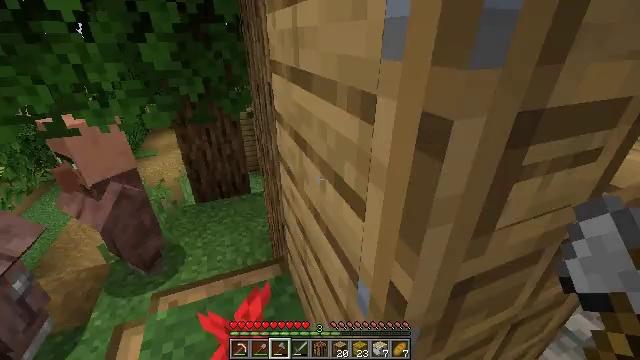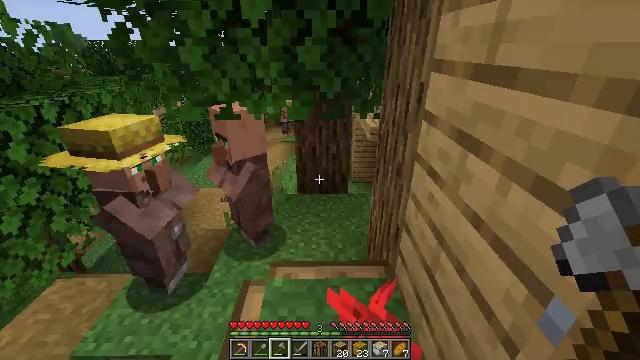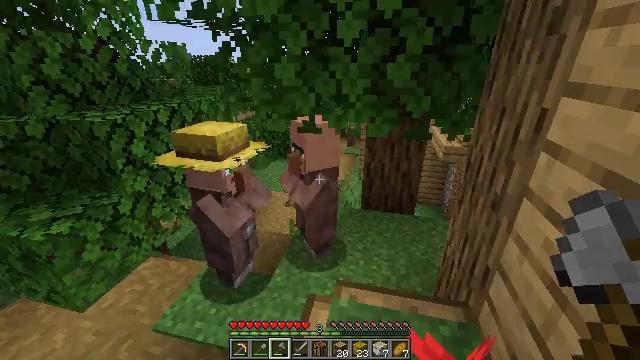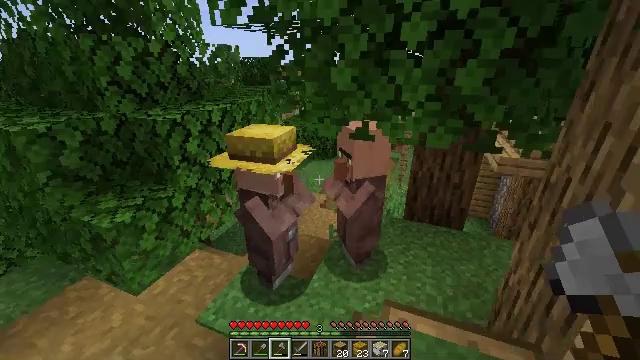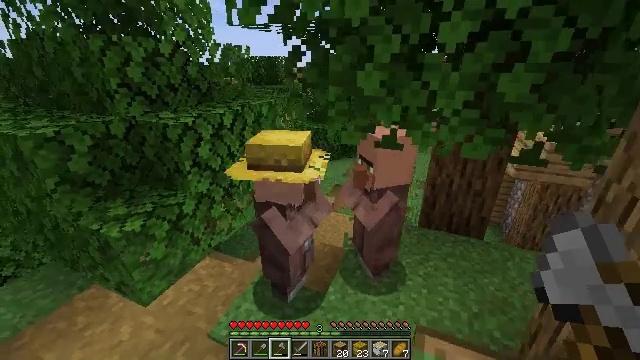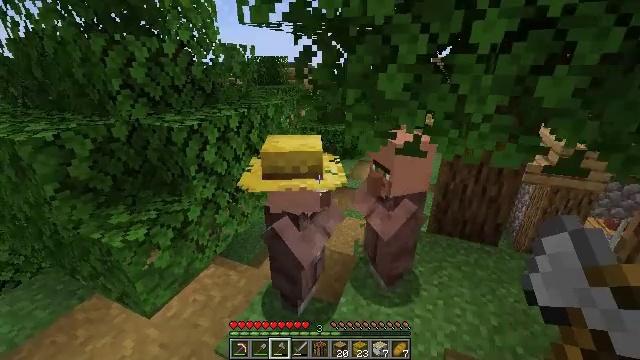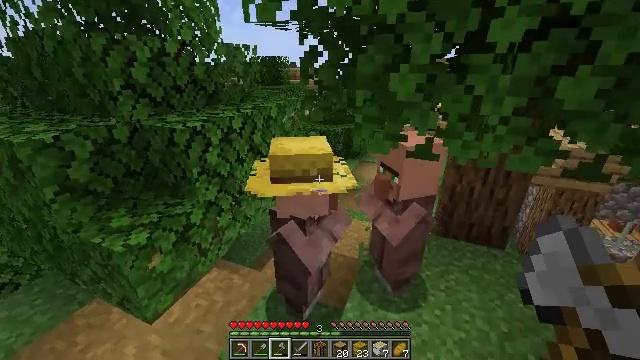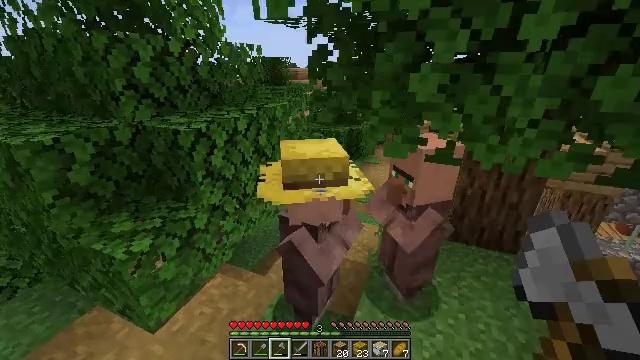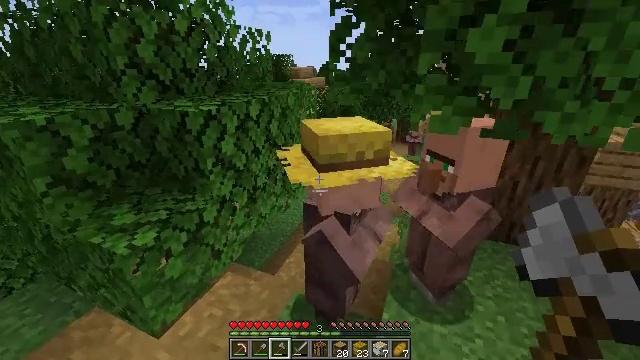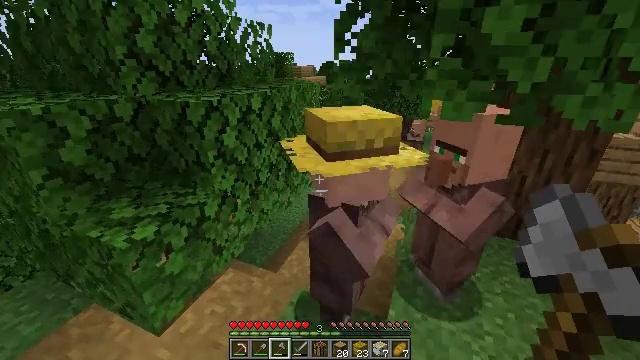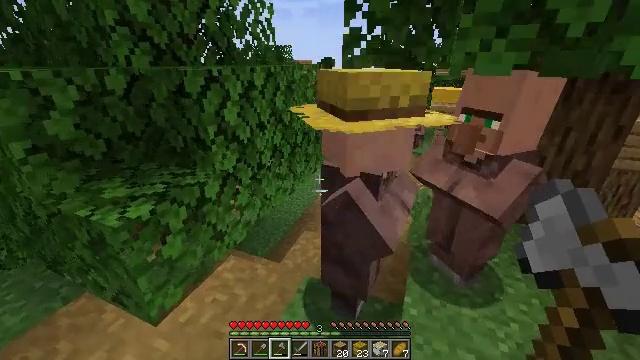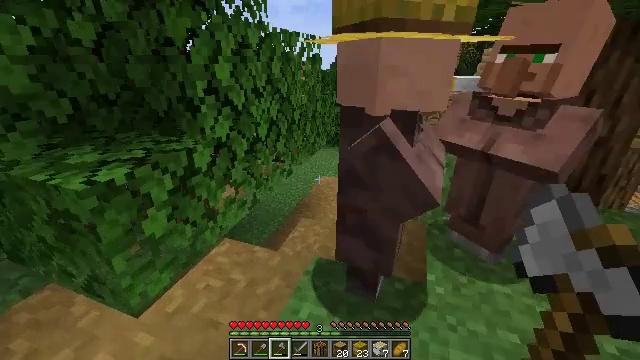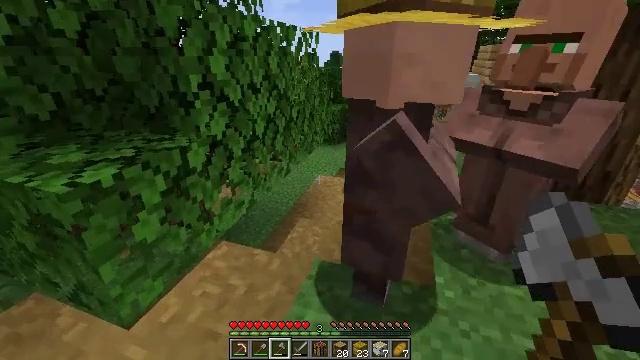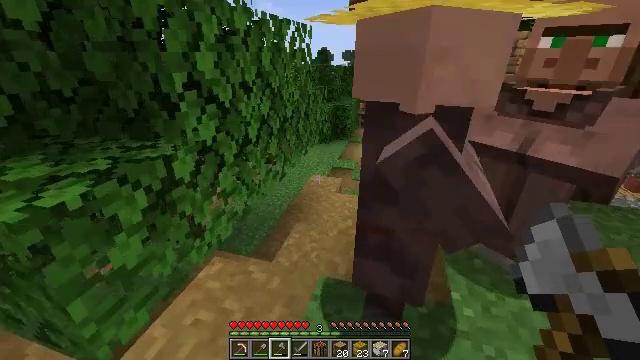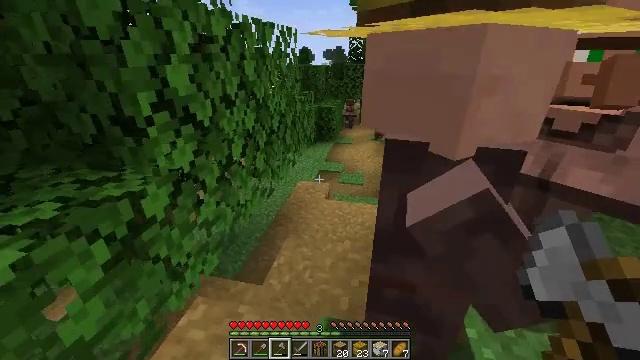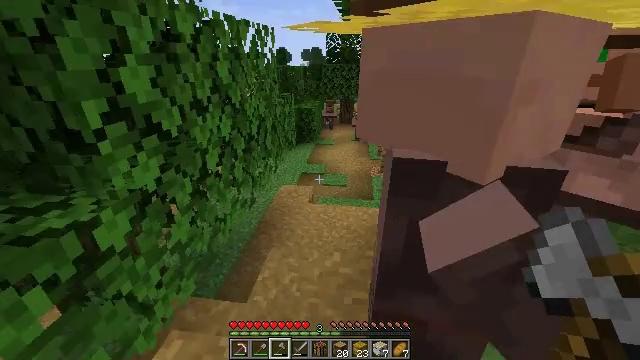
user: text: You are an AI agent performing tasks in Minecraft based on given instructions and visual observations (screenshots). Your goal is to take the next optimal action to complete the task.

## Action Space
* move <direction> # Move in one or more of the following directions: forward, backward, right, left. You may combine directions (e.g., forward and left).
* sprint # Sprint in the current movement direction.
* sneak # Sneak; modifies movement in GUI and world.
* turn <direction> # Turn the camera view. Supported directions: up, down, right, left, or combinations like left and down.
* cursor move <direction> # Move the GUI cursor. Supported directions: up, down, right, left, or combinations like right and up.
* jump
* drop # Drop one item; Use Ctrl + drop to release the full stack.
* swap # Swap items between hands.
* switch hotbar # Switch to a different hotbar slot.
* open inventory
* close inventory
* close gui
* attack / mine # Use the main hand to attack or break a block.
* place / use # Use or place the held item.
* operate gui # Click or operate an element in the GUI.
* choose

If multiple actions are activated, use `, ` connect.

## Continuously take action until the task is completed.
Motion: motion action
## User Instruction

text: Dig and collect smooth stone.
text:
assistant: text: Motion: move left, turn left and up
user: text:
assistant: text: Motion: move forward and move left, turn left and up
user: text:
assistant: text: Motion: move forward and move left, turn left
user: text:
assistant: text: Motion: move forward and move left
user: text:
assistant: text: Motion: move forward and move left
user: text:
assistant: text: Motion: move forward and move left
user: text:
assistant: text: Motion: move forward and move left
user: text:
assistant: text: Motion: move forward and move left
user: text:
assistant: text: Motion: move forward and move left
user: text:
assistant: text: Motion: move forward and move left
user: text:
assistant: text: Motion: move forward and move left, turn right
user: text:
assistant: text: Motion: move forward, turn right
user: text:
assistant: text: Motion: move forward, turn right
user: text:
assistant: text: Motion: move forward, turn right
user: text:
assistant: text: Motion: move forward, turn right
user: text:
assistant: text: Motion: move forward, turn right
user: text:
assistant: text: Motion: move forward, turn right
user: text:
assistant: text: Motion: move forward, turn right
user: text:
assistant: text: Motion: move forward, turn right
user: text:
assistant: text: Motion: move forward, turn right
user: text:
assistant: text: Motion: move forward, turn right
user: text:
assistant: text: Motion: move forward, turn right
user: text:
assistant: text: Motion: move forward
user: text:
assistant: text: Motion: move forward
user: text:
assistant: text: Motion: move forward
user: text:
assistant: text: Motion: move forward, turn right
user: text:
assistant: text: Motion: move forward
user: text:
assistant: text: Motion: move forward
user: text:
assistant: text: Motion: move forward
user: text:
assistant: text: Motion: move forward